Interaction volume radius: 5 \u00c5
Interaction volume height: 15 \u00c5
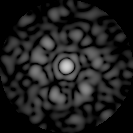
Disorder parameter: 0.7416